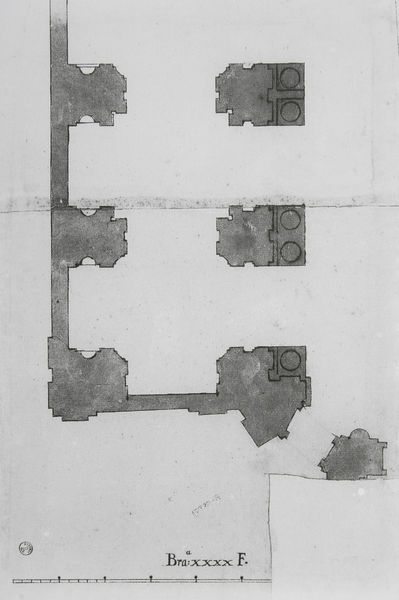
Titel: Detail des Grundrisses von S. Firenze, Florenz
Künstler: Pietro da Cortona
Standort: Florenz
Institution: Gabinetto Disegni e Stampe degli Uffizi
Schlagwörter: weiß, sitzen, ausschnitt, frankreich, grau, pfeiler, raum, schwarz, skizze, stützen, säule, säulen, tür, zeichen, zeichnung, zimmer, gebäude, weg, malerei, masse, wand, architektur, barock, bild, büsche, kirche, gotik, kamin, kreis, doppelsäule, schiff, schrift, papier, ecke, fassade, türen, studie, abstrakt, modern, mauer, linien, pilaster, vogelperspektive, dekoration, gefaltet, detail, symmetrie, durchgang, steinmetz, tor, foto, eingang, gang, tusche, innenhof, stütze, offen, palast, linie, mauerwerk, schwarz weiß, seite, buchstaben, strahl, kreise, bleistift, räume, entwurf, kopie, tinte, kapitelle, fragment, pergament, zacken, chwarz, hellgrau, dienste, seitenschiff, mauern, vision, schwartz, plan, tempel, lineal, graus, viereck, quadratisch, grundriss, massstab, nischen, bauplan, architekt, abgrenzung, enfilade, fundament, masstab, maß, planung, aquarel, wandpfeiler, geklebt, anonym, gerissen, intervall, rundsäulen, entwuf, gartenalage, saktalbau, sieben säulen, säulenensemble, maßzahlen, skizze bauplan, eingangschwarz